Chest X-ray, PA view. Patient: 29 years old, sex F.
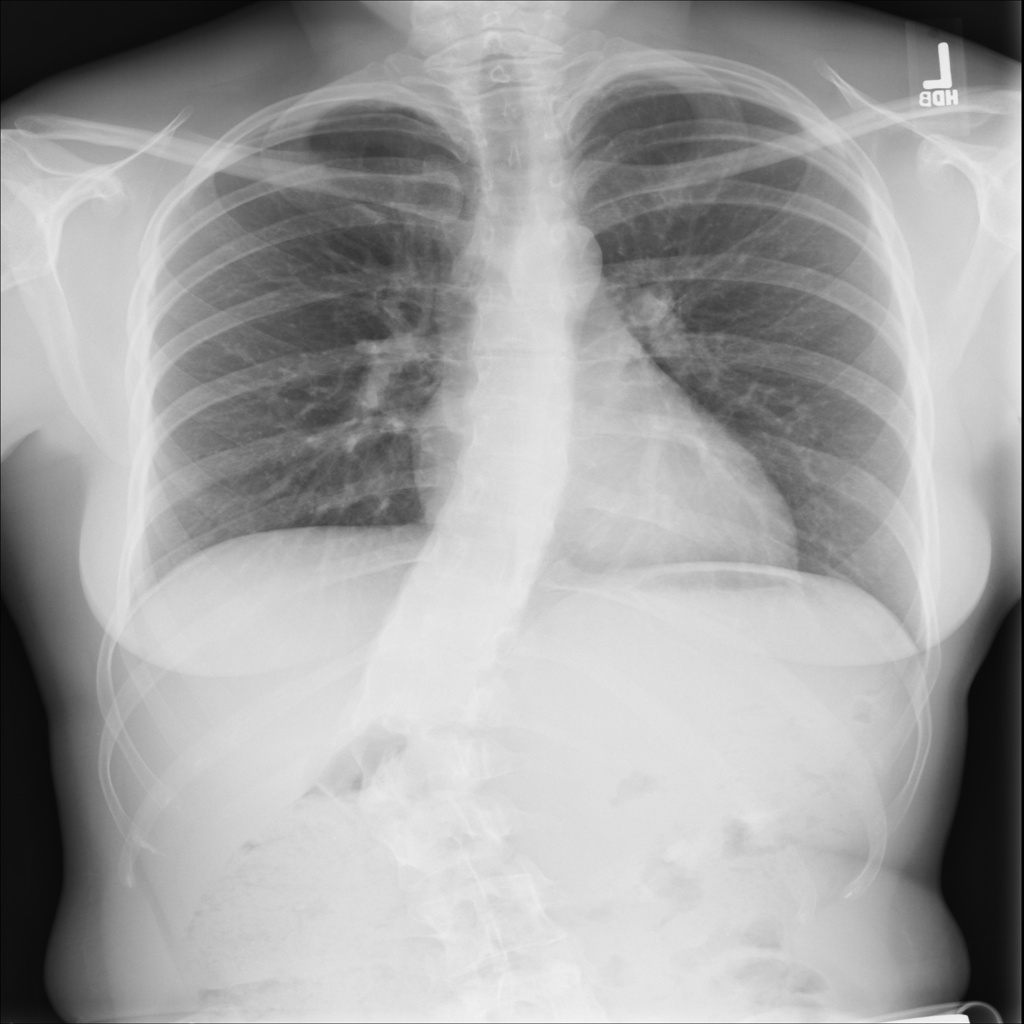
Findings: No Finding